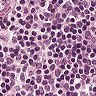
Metastatic tissue present: no